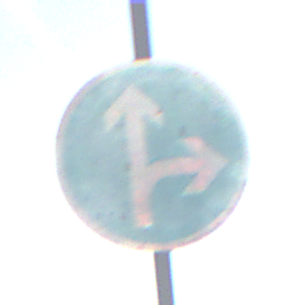
Verkehrszeichen: VorgeschriebeneFahrtrichtungGeradeausOderRechts
Umgebung: Outdoor, Nature
Tageszeit: SunriseSunset
Wetter: PartlyCloudy
Licht: Natural
Jahreszeit: NotSpecified
Kontrast: HighContrast